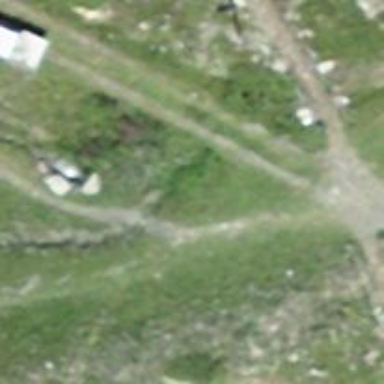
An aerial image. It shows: Downhill track with grade5 tracktype.